Question:
I want to set the Text name above the image. How can i do it? I have a listview and a separate imageview. But i was searching for some name in a search box. The result will display the image with text. I want to display the text above my image.
main.xml:
'''
<?xml version="1.0" encoding="utf-8"?>
<LinearLayout xmlns:android="http://schemas.android.com/apk/res/android"
android:layout_width="fill_parent"
android:layout_height="fill_parent"
android:orientation="vertical" >
<EditText
android:id="@+id/EditText01"
android:layout_width="fill_parent"
android:layout_height="wrap_content"
android:hint="Search" >
</EditText>
<ListView
android:id="@+id/ListView01"
android:layout_width="fill_parent"
android:layout_height="wrap_content" >
</ListView>
</LinearLayout>
'''
listview.xml:
'''
<?xml version="1.0" encoding="utf-8"?>
<LinearLayout xmlns:android="http://schemas.android.com/apk/res/android"
android:layout_width="fill_parent"
android:layout_height="wrap_content"
android:gravity="left|center"
android:paddingBottom="5px"
android:paddingLeft="5px"
android:paddingTop="5px" >
<ImageView
android:id="@+id/ImageView01"
android:layout_width="wrap_content"
android:layout_height="wrap_content" >
</ImageView>
<TextView
android:id="@+id/TextView01"
android:layout_width="wrap_content"
android:layout_height="wrap_content"
android:layout_marginTop="10px"
android:textColor="#0099CC"
android:textSize="20px"
android:textStyle="bold" >
</TextView>
</LinearLayout>
'''
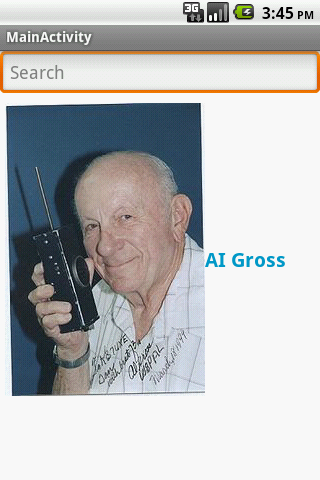
Answer: Take a look at FrameLayout instead of LinearLayout as the parent view group. You can use margins/padding to position views wherever you want:
<URL>